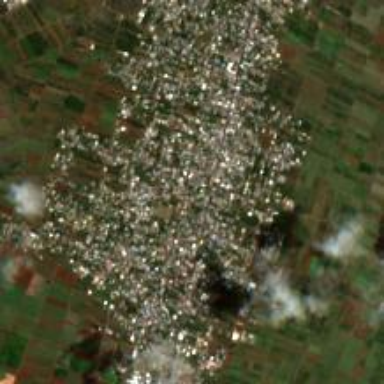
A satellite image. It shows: Village that is categorized as town.